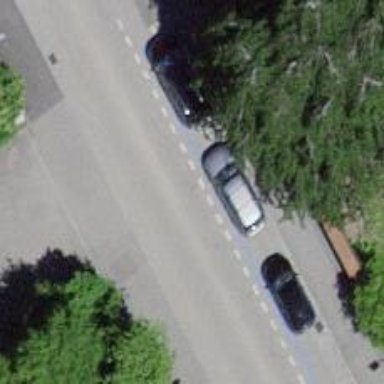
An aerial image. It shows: Residential road with asphalt surface and sidewalks on both sides. Parallel parking is available on the right lane.